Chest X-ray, PA view. Patient: 37 years old, sex F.
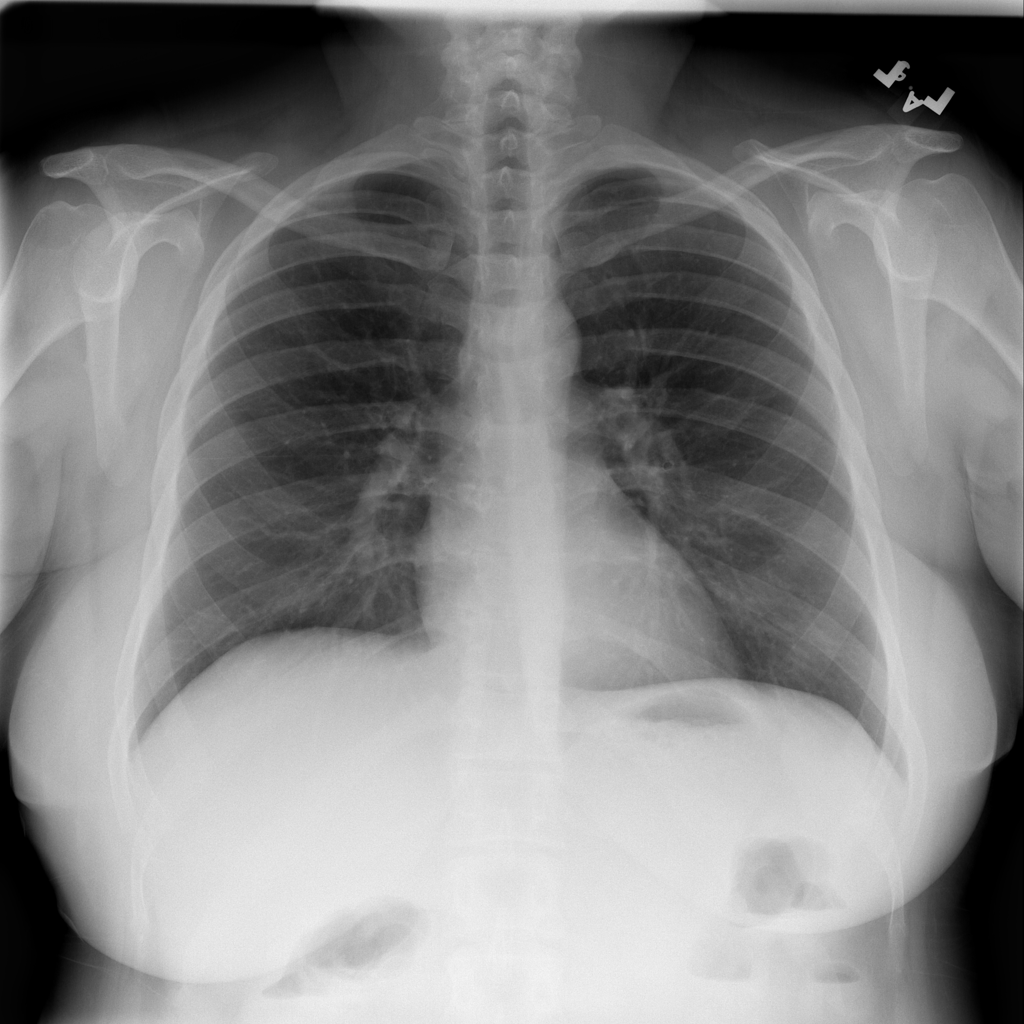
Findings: No Finding